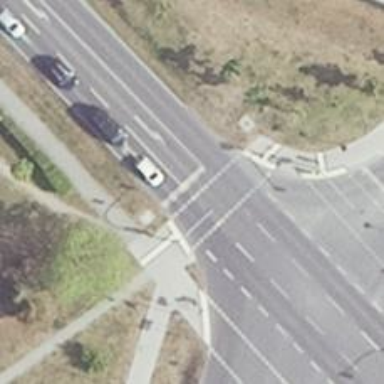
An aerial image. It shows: Road with traffic signals.